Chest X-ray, AP view. Patient: 37 years old, sex F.
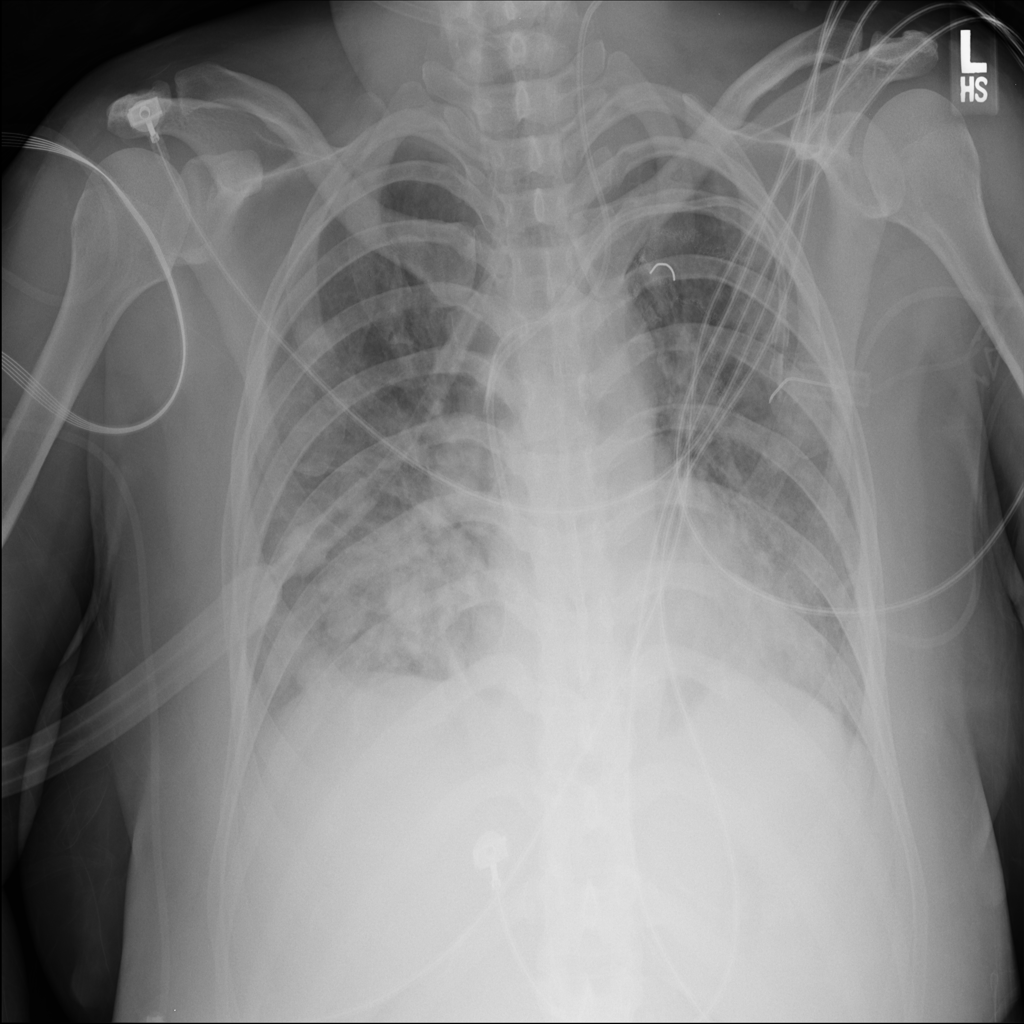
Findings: Nodule